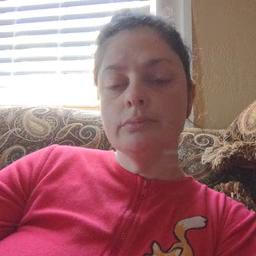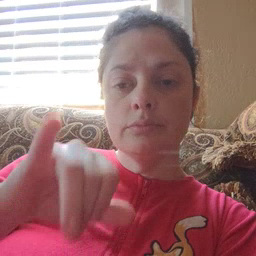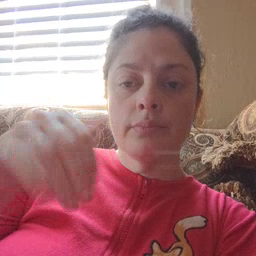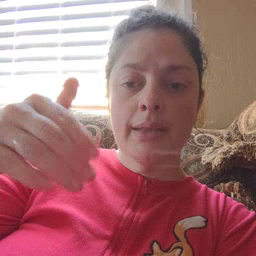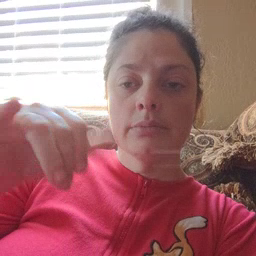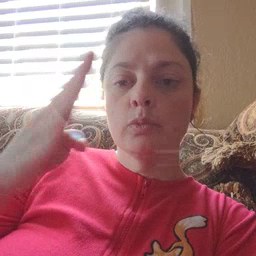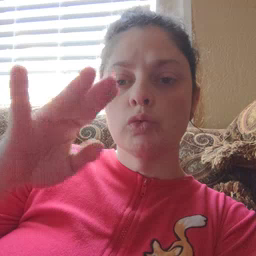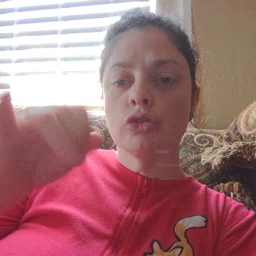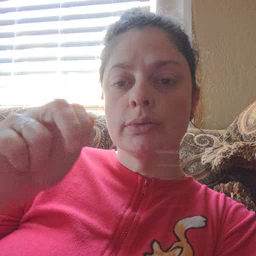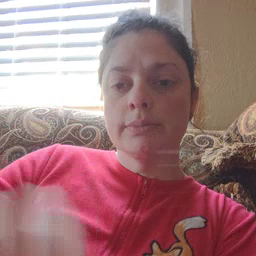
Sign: jeans